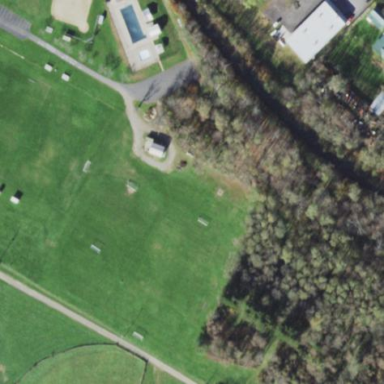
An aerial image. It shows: Soccer pitch for leisureland activities.